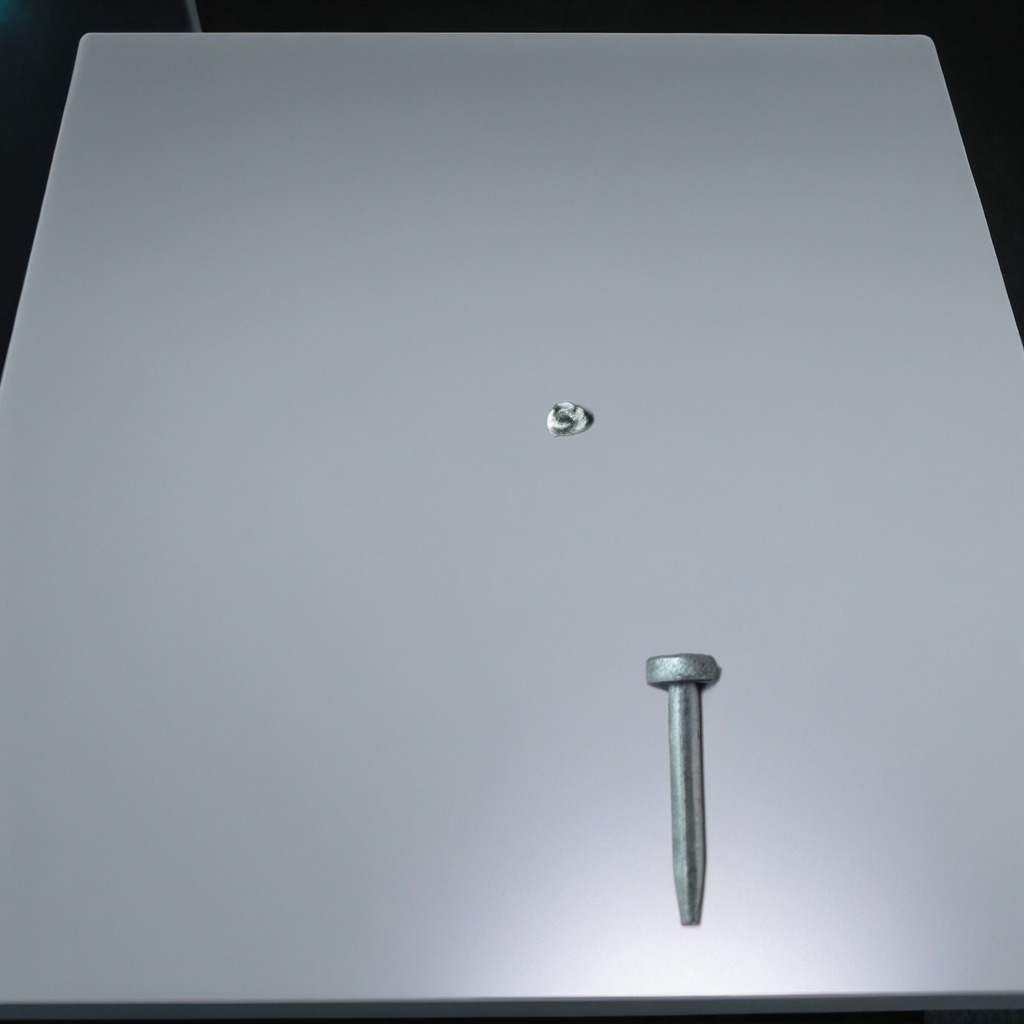
A nail is lying on the clean empty table in a railway signal maintenance room lit by harsh overhead fluorescents.